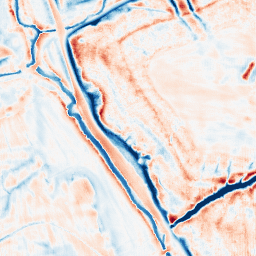
Category: edge_preserving
Decomposition family: bilateral
Decomposition parameters: d: 21
sigma_color: 75
sigma_space: 150
Upsampling method: fft_zeropad
Upsampling parameters: scale: 8
Upsampling scale: 8